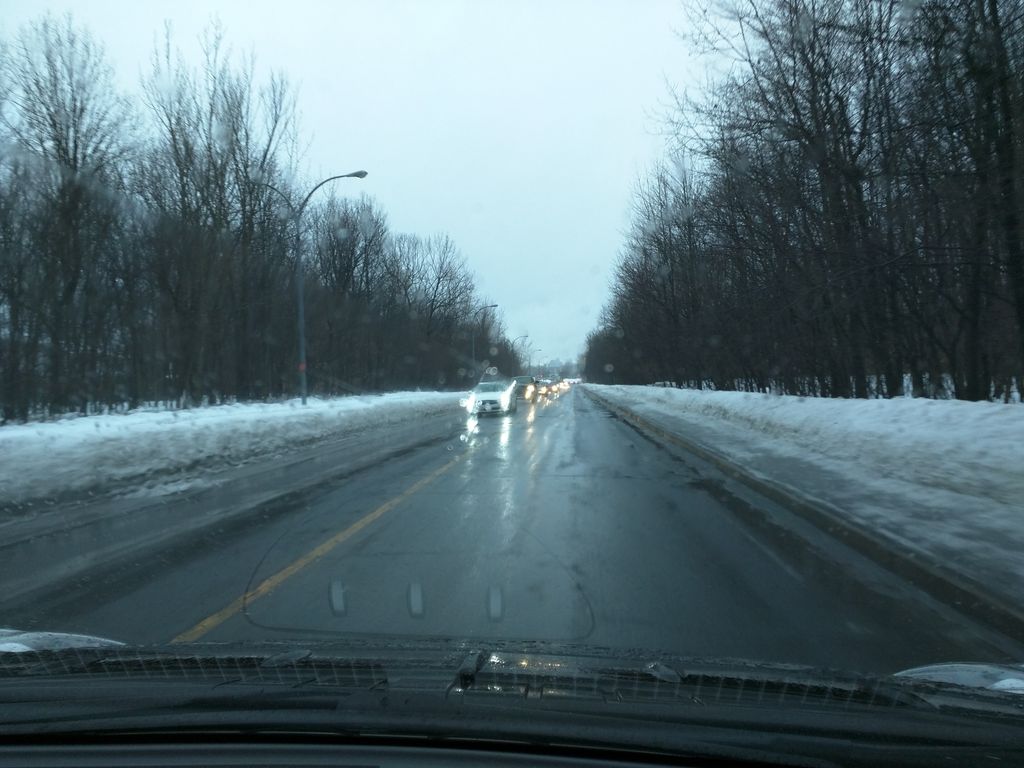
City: montreal